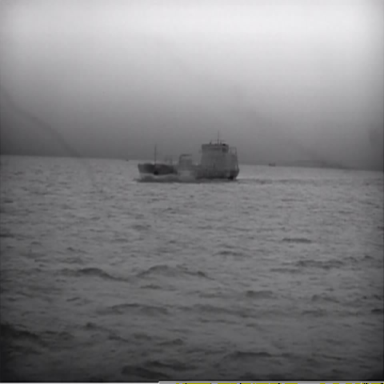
There is a liner in the infrared image.